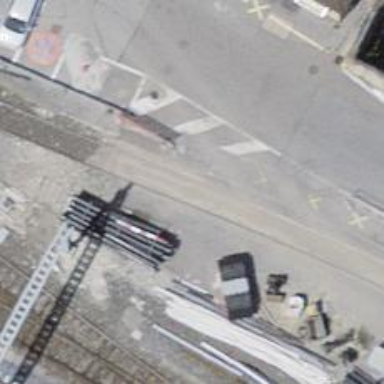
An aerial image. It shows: Disused railway yard with 1 track. The area is electrified with contact line.